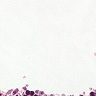
Metastatic tissue present: no